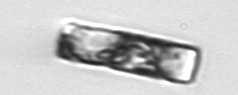
Label: Guinardia_delicatula